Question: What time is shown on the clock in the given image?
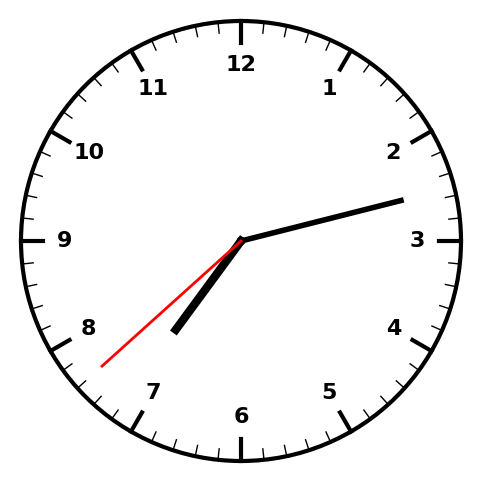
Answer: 07:12:38